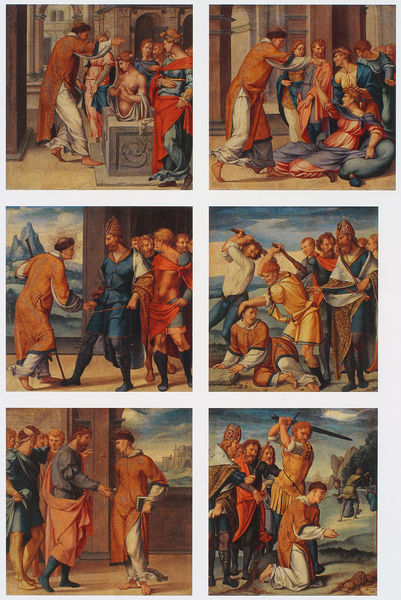
Titel: Tafeln eines Cyriakus-Altars
Künstler: Bartholomäus Bruyn d. Ä.
Institution: München, Alte Pinakothek
Schlagwörter: blau, himmel, bäume, landschaft, menschen, braun, männer, rot, malerei, bibel, enthauptung, geschichte, hinrichtung, gewand, krone, berge, figuren, buch, seite, knüppel, schwert, schwerter, herrscher, mönche, heilige, sechs, taufe, keule, einzelbilder, szenen, abbildungen, keulen, frau nackt, verprügeln